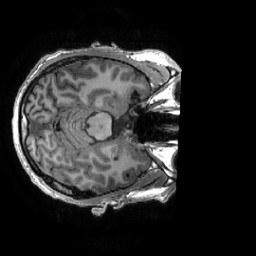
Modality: T1w
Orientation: axial
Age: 26
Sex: male
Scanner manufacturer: ge
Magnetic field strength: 3 T
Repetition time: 0.0073 s
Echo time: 0.003 s